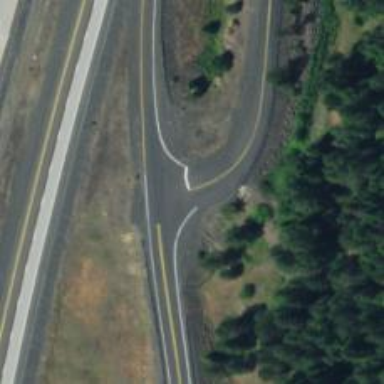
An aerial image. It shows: Stop road.